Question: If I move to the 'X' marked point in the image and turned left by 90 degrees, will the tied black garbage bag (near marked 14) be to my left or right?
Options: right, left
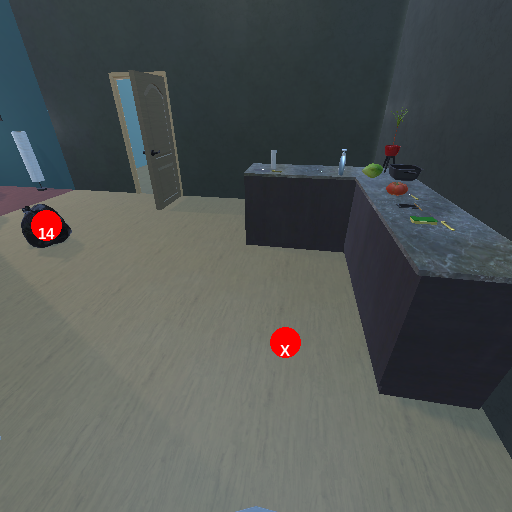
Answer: right